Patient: sex M, age 55
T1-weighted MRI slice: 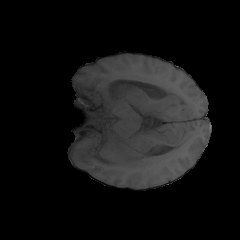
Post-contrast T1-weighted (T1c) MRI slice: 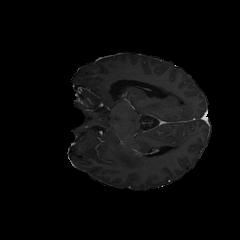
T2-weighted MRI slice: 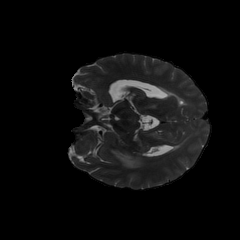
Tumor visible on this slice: yes
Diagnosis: Glioblastoma, IDH-wildtype
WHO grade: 4